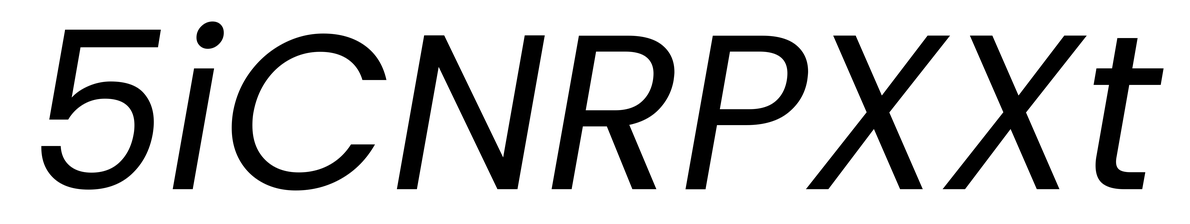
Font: Poppins-Italic